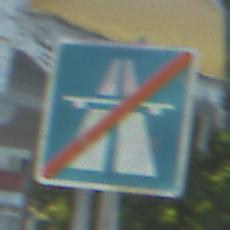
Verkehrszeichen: EndeAutbahn
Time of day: SunriseSunset
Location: Outdoor (Suburban)
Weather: PartlyCloudy
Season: NotSpecified
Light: Natural